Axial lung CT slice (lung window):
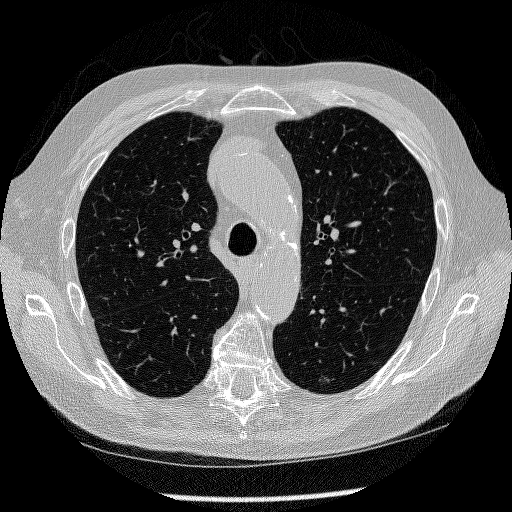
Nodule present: no